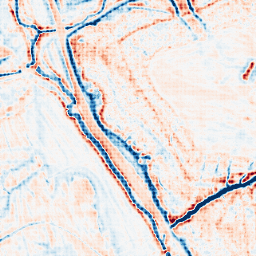
Category: edge_preserving
Decomposition family: bilateral
Decomposition parameters: d: 15
sigma_color: 25
sigma_space: 50
Upsampling method: sinc_hamming
Upsampling parameters: scale: 8
kernel_size: 8
Upsampling scale: 8